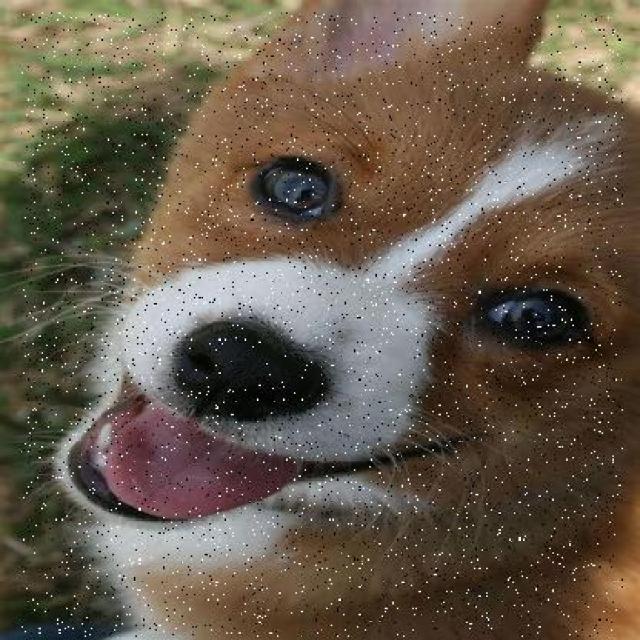
Healthy canine skin — no visible lesions, inflammation, or abnormalities. The skin and coat appear normal.